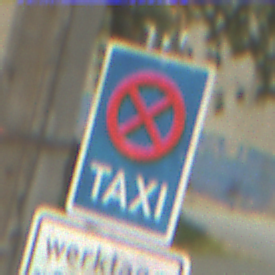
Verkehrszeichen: Taxenstand
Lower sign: ZeitangabenMitBeschraenkungAufWochentage7
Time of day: MorningAfternoon
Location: Outdoor (Suburban)
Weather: PartlyCloudy
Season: NotSpecified
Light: Natural